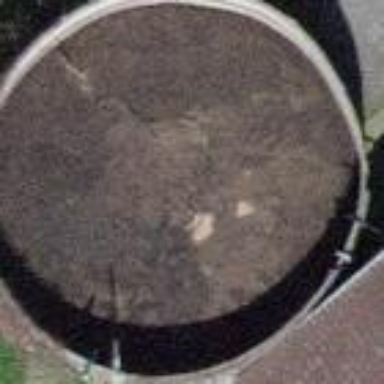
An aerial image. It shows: Storage tank that is man-made.